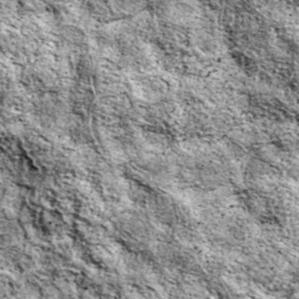
Label: non_frost